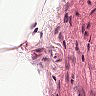
Metastatic tissue present: no